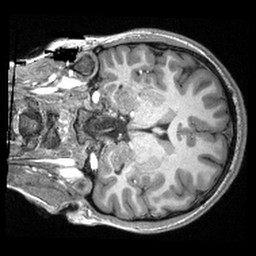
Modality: T1w
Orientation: coronal
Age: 19
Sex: female